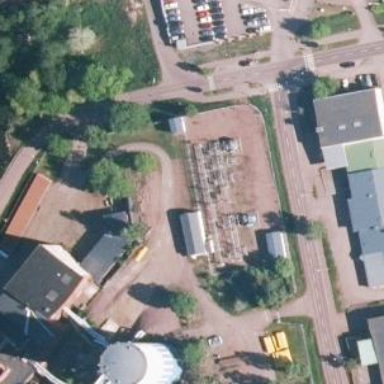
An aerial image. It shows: Outdoor power switch.